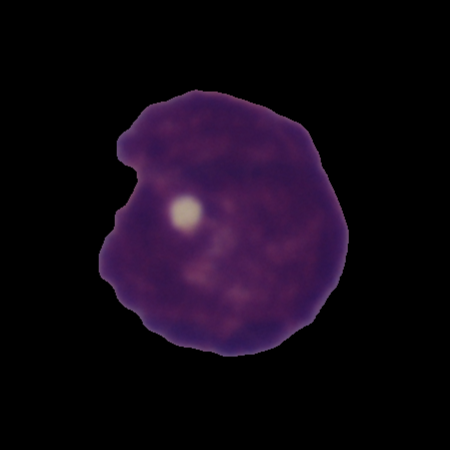
Label: cancer